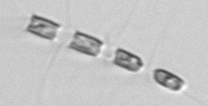
Label: Chaetoceros